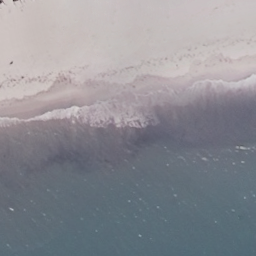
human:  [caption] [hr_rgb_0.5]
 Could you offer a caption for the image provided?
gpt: This is a beach with greenish-blue sea and white sands .

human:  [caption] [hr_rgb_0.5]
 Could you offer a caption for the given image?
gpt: It is a peaceful white sand beach .

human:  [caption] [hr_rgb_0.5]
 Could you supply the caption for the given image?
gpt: It is a peaceful beach with crystal clear waters .

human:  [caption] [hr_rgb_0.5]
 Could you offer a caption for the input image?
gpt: The sand beach is peaceful and quiet .

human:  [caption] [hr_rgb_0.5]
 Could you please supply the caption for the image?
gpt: A peaceful white beach with greenish-blue waters .